Question: What is the value of this measurement?
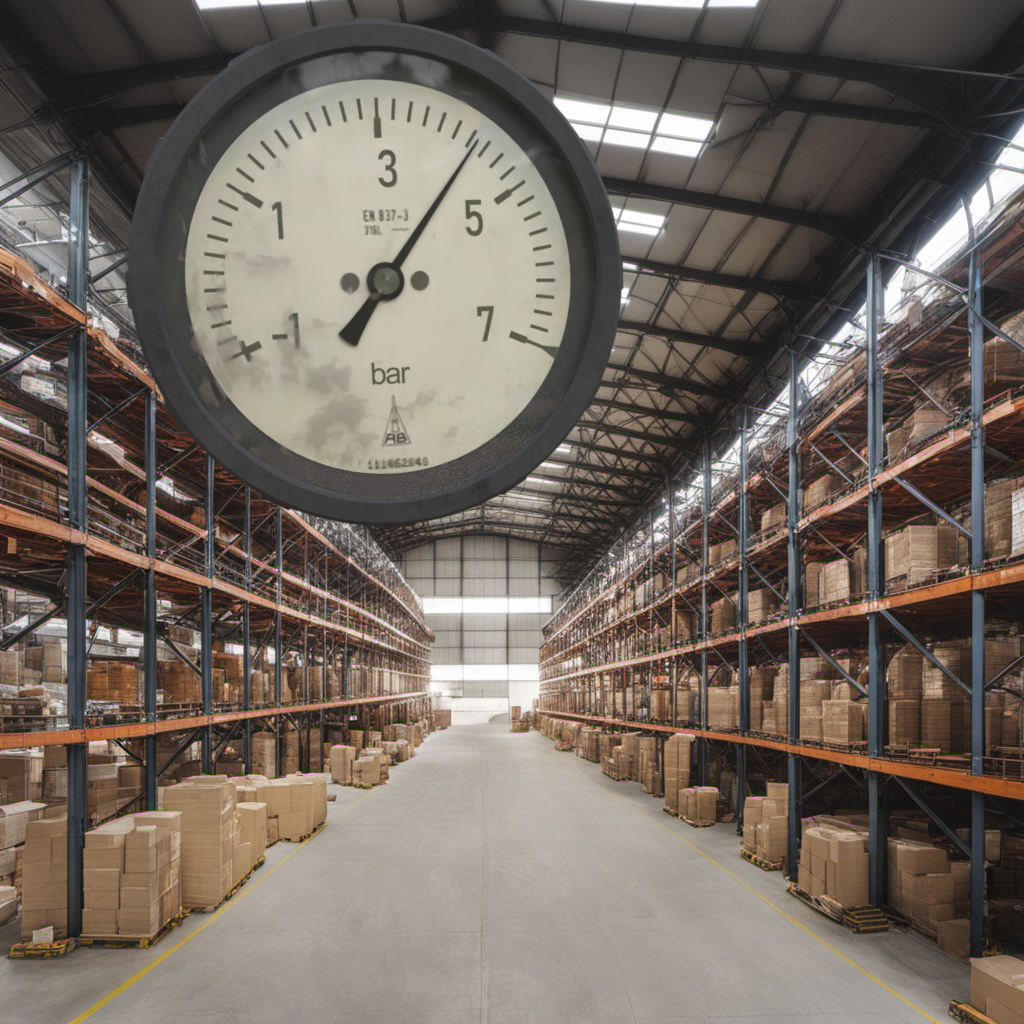
Answer: The result is 4.26
Question: What is the range of the measurement shown in the image?
Answer: The range is from -1 to 7
Question: What is the minimum and maximum reading range of the measurement in the image?
Answer: The minimum value is -1 and the maximum value is 7